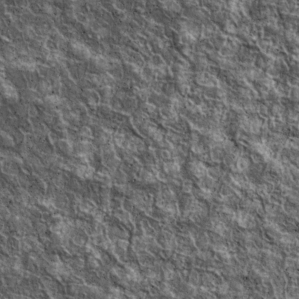
Label: non_frost